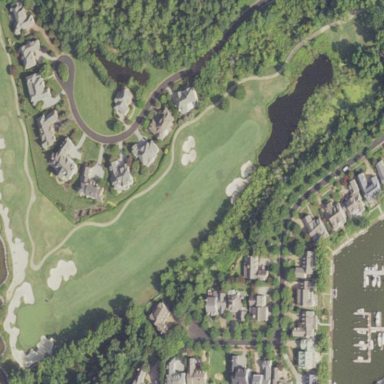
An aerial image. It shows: Area of rough grass used for golf.